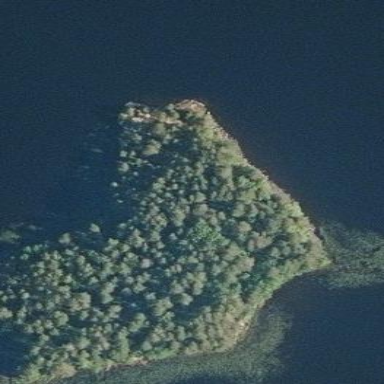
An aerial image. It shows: Islet surrounded by woodland.